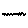
Label: zigzag